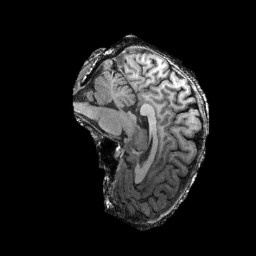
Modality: T1w
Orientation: sagittal
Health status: ill
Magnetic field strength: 3 T